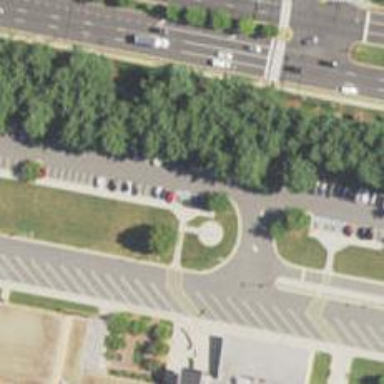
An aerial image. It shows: Parking space.